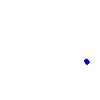
Particle: kaon